Aerial crown-view tile of a tropical tree (Barro Colorado Island, Panama), acquired 20240716:
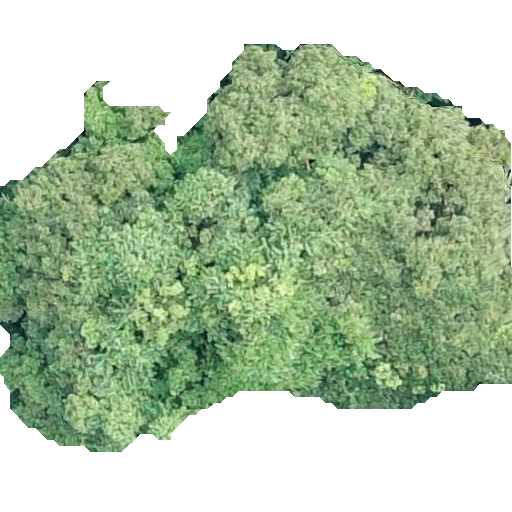
Species: Prioria copaifera
GBIF accepted scientific name: Prioria copaifera
Crown area: 261.507 m²